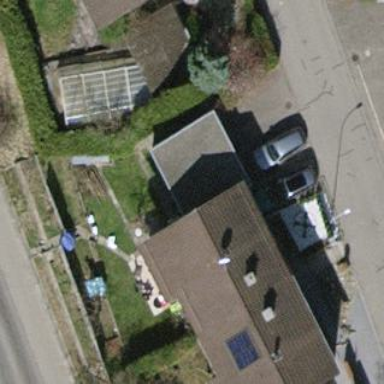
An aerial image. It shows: Garage building.